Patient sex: M
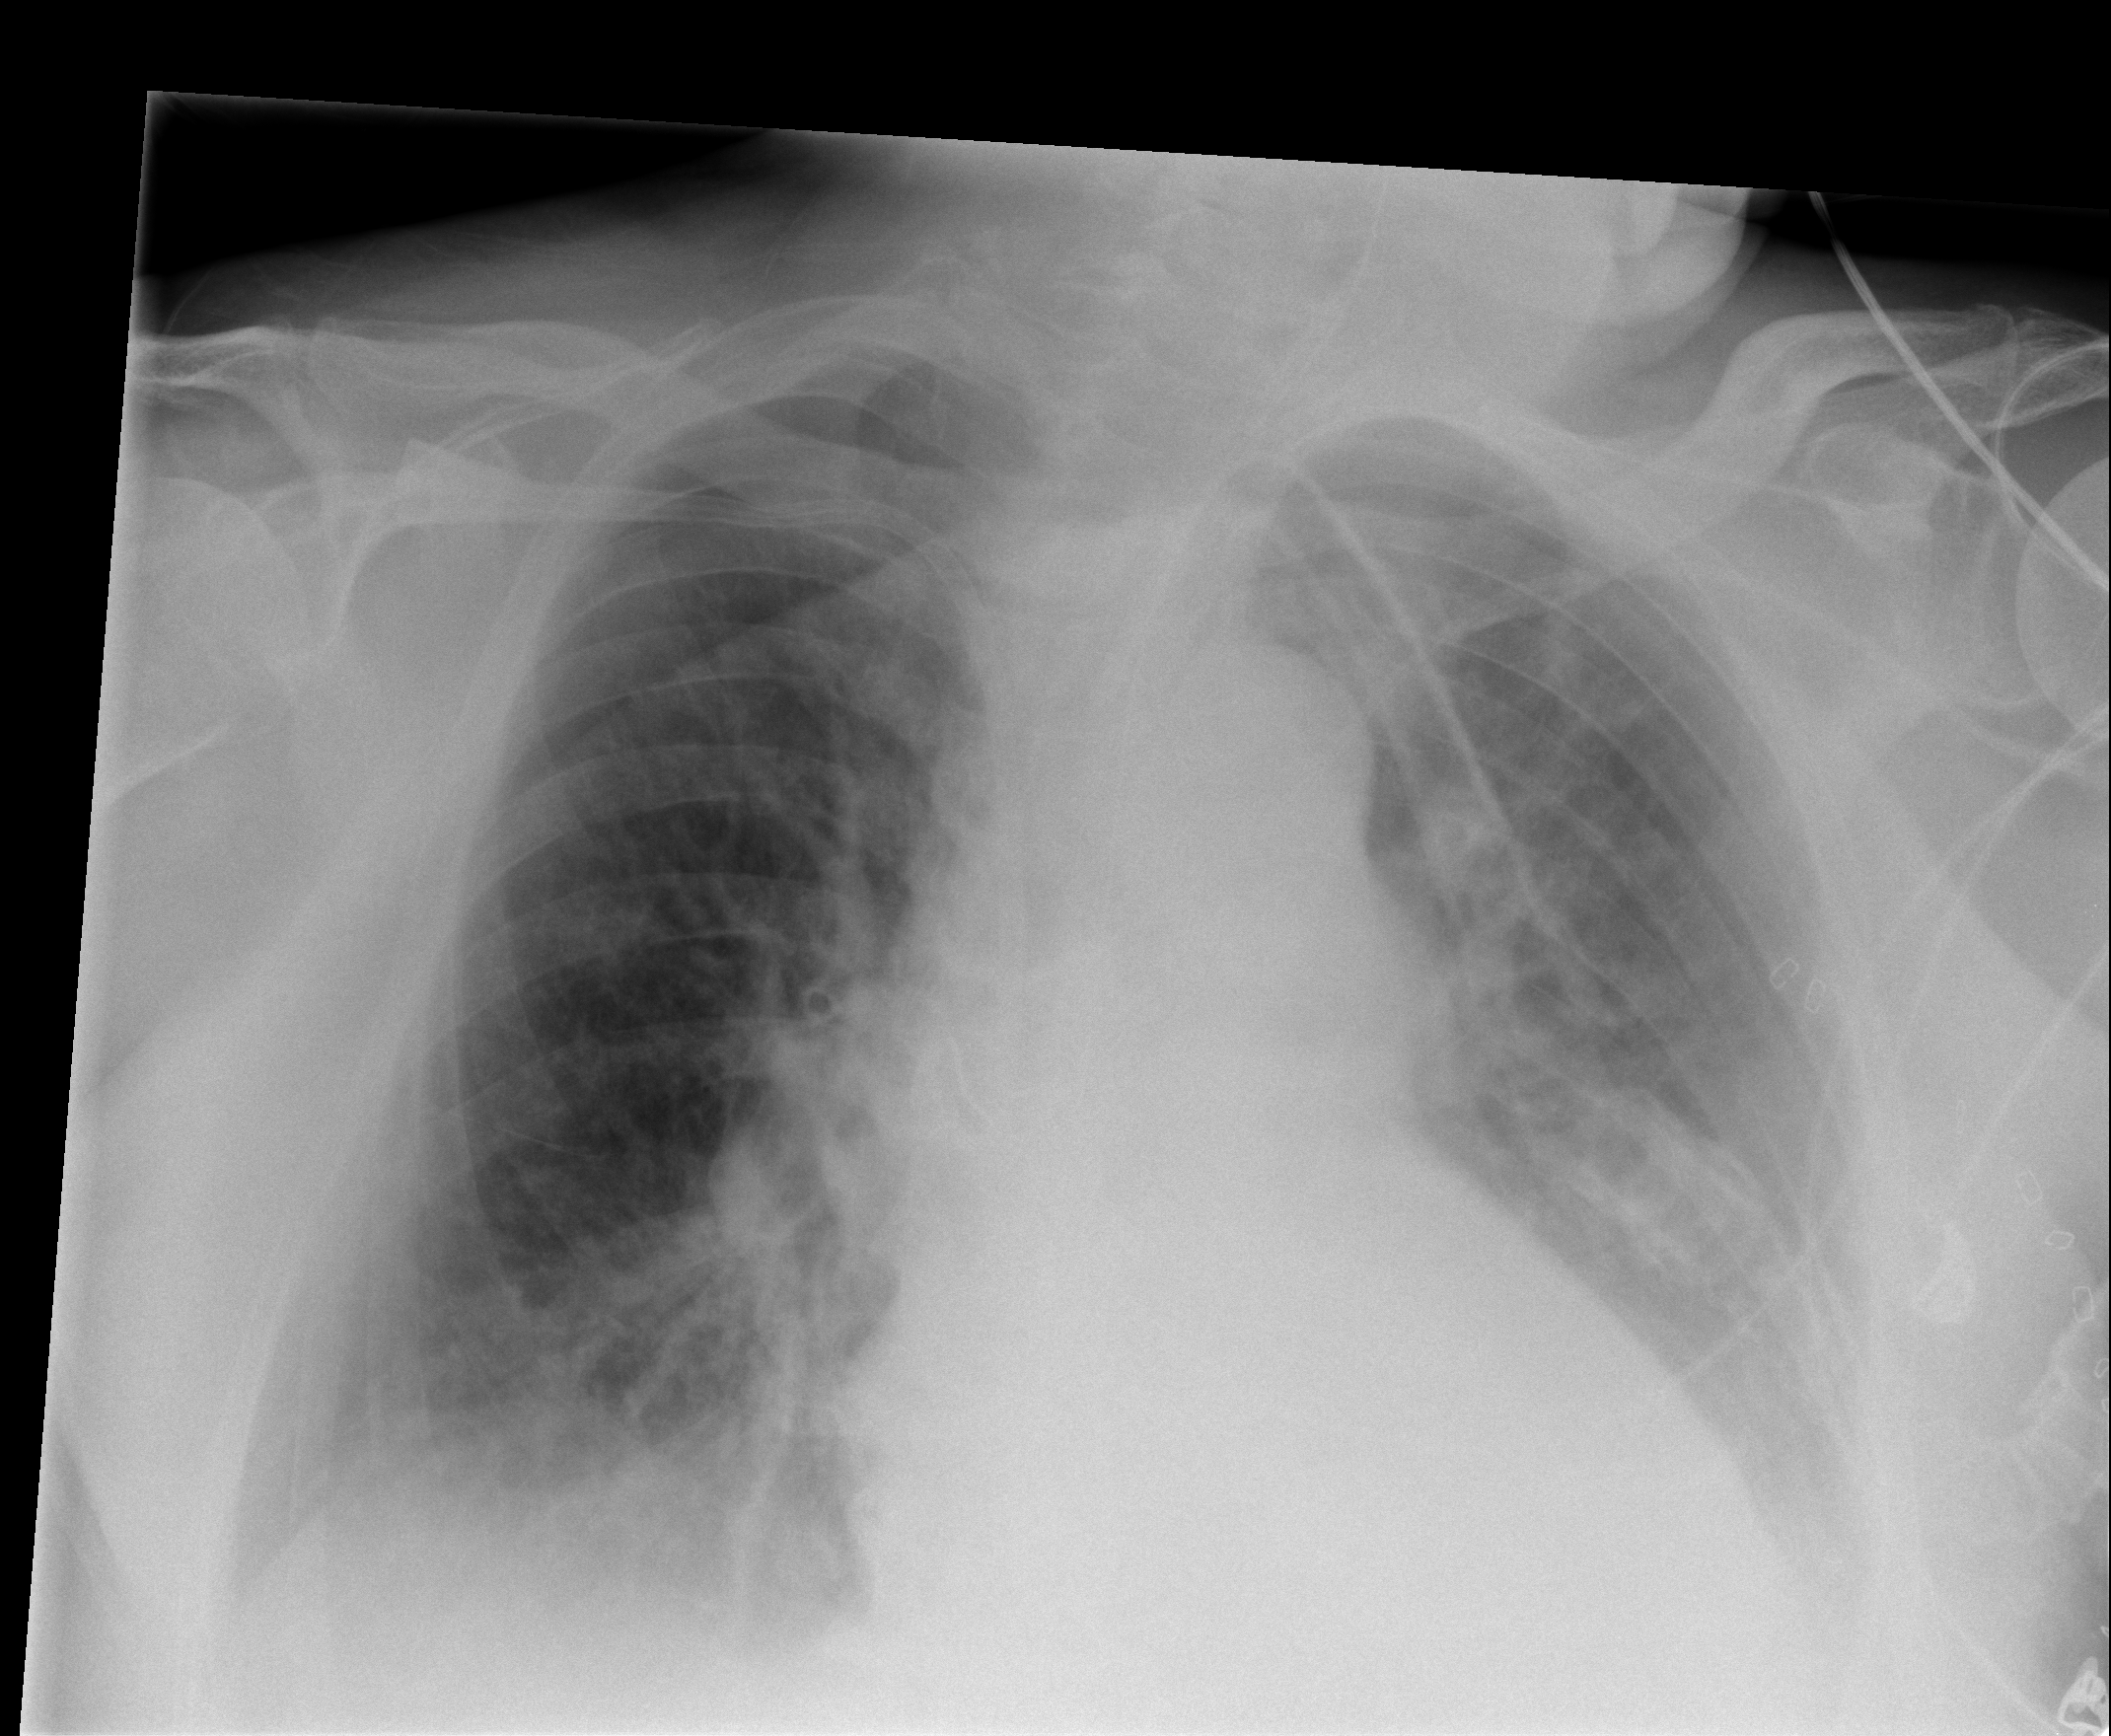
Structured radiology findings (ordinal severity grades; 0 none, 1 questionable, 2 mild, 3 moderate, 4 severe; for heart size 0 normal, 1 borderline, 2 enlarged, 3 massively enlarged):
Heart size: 2
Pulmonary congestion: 3
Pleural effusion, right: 2
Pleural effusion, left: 3
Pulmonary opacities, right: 2
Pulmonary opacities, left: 2
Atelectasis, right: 0
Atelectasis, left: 2